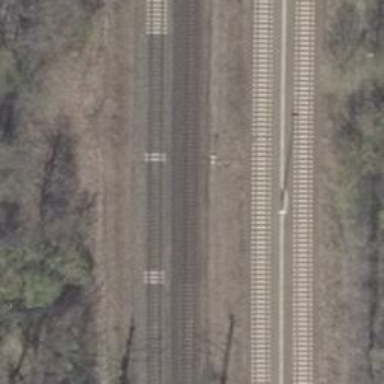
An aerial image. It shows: Railway signal.